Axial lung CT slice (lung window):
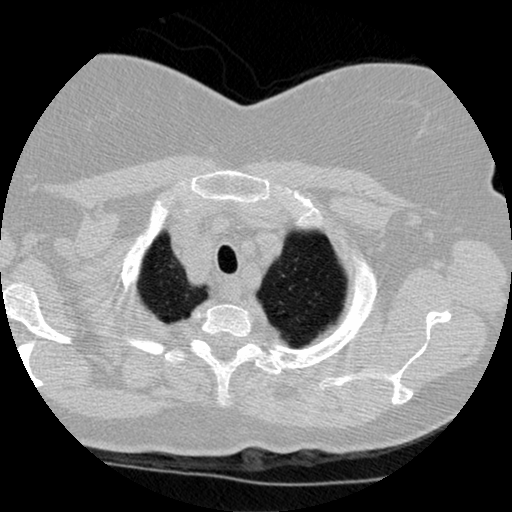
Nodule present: no